Aerial crown-view tile of a tropical tree (Barro Colorado Island, Panama), acquired 20250124:
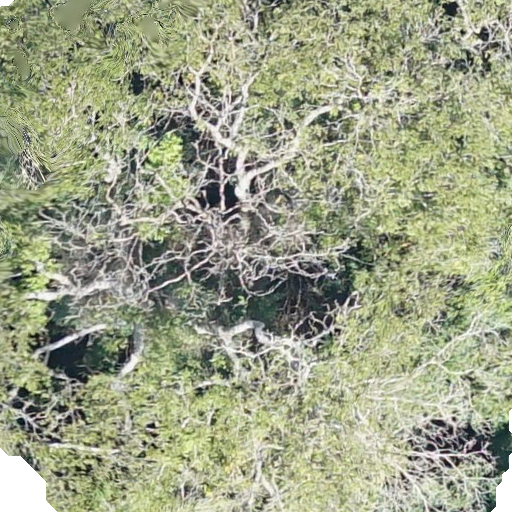
Species: Dipteryx oleifera
GBIF accepted scientific name: Dipteryx oleifera
Crown area: 542.581 m²